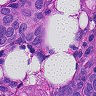
Metastatic tissue present: yes